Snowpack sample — Rabbit Ears Pass, Jackson County, Colorado, USA (12/17/25, 1:08 PM MST)
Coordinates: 40.387, -106.625
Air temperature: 34 °F
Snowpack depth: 46 cm
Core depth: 10 cm
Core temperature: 30.2 °F
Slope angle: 6°, slope face: 165°
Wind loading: medium
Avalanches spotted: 0
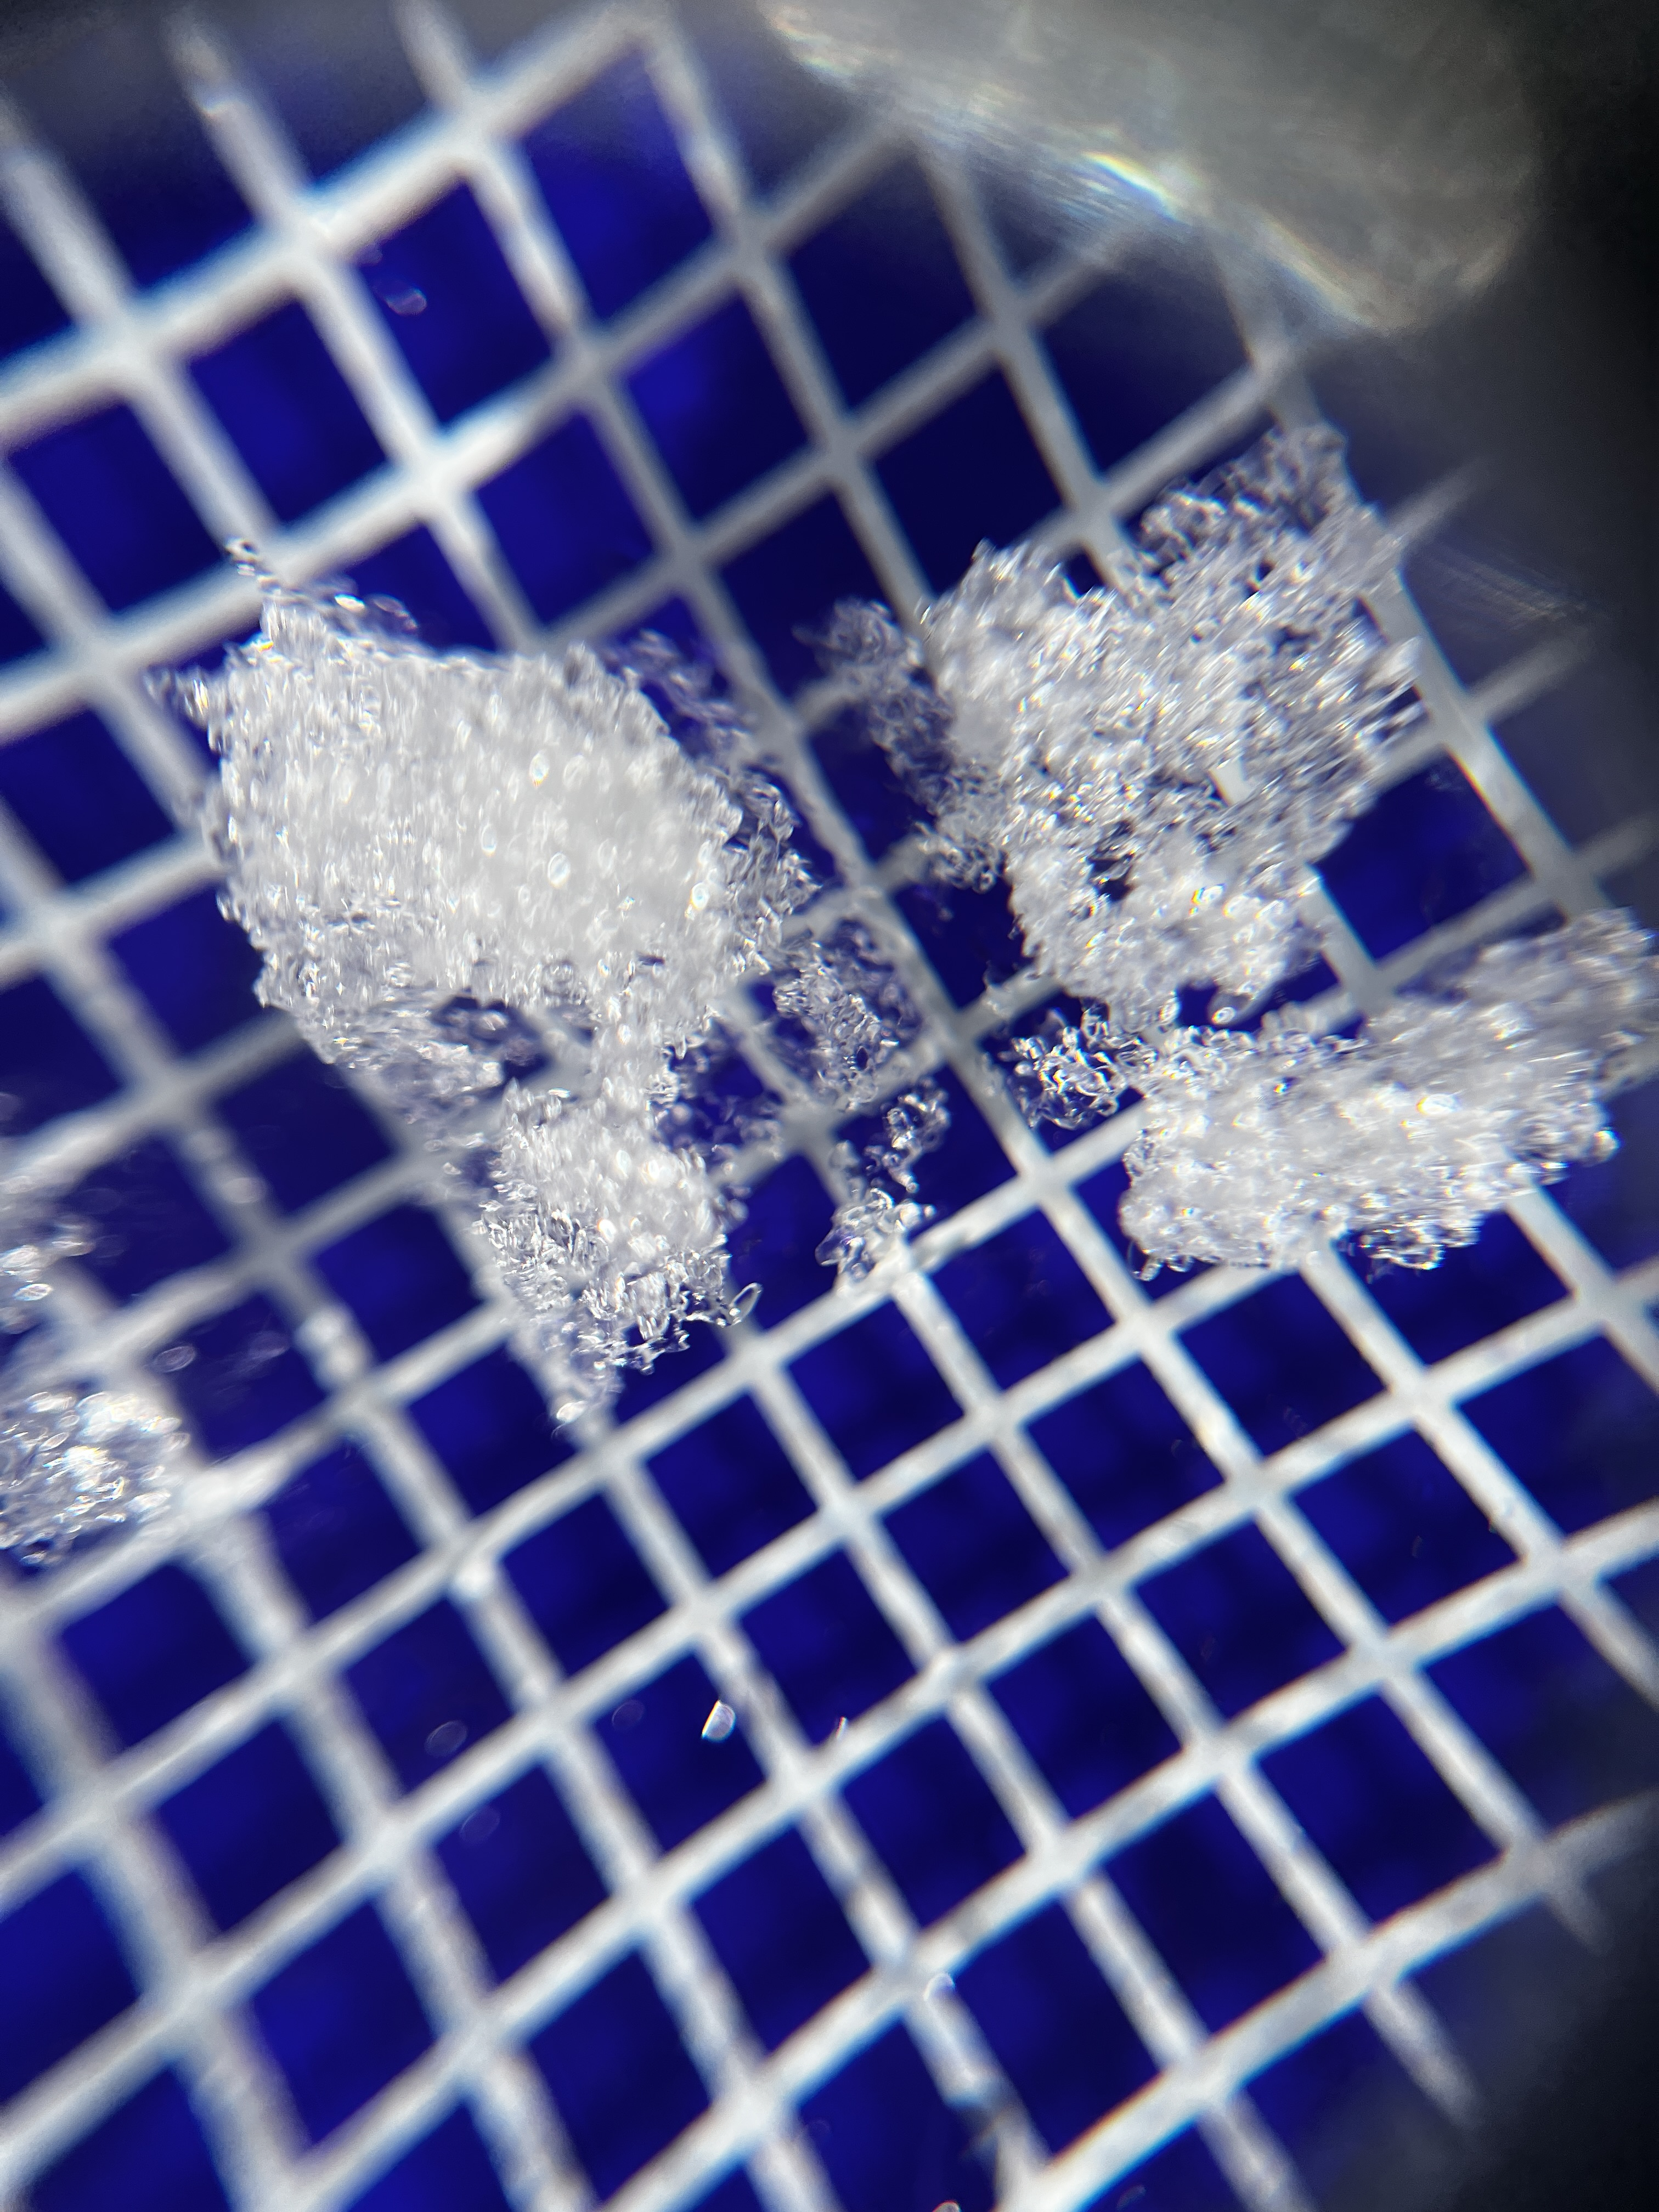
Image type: magnified_profile
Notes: No avalanches spotted nearby, although collected in a meadowy area with minimal risk on this face of the pass.